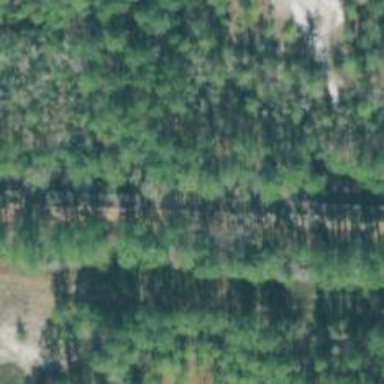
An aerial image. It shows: Railway track.